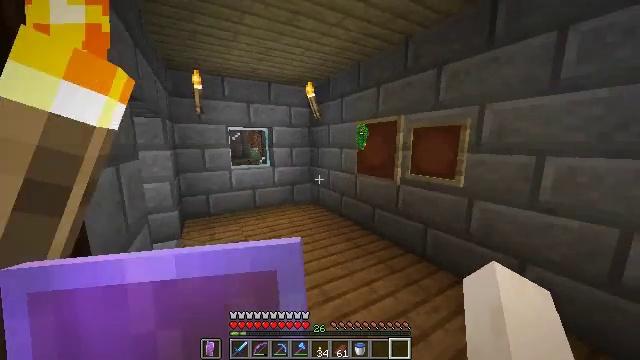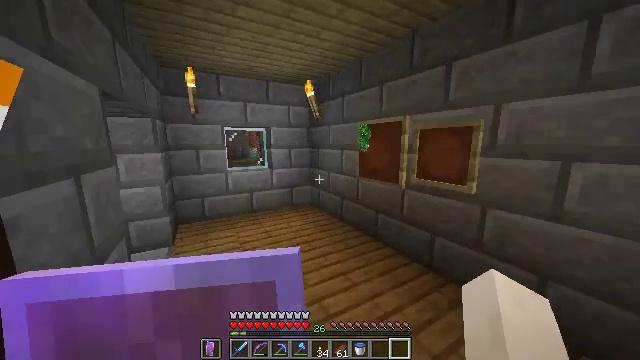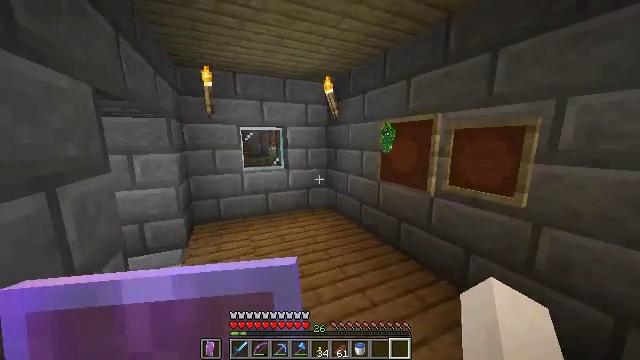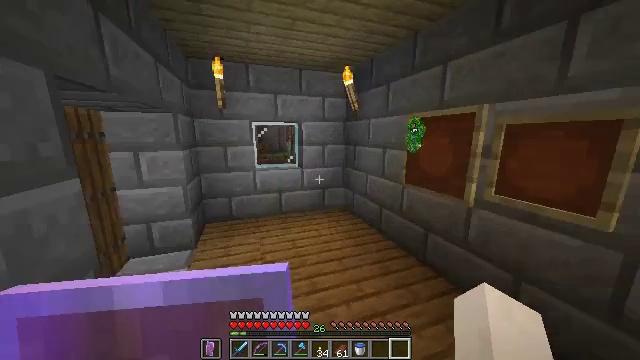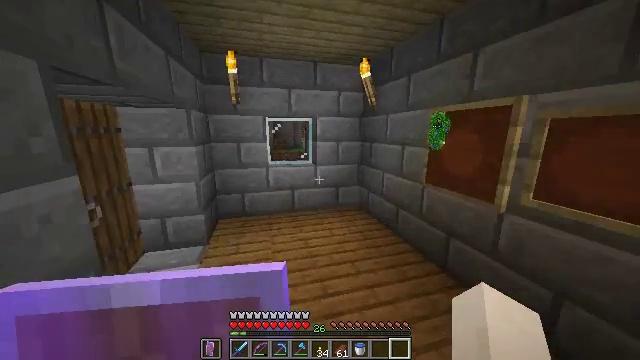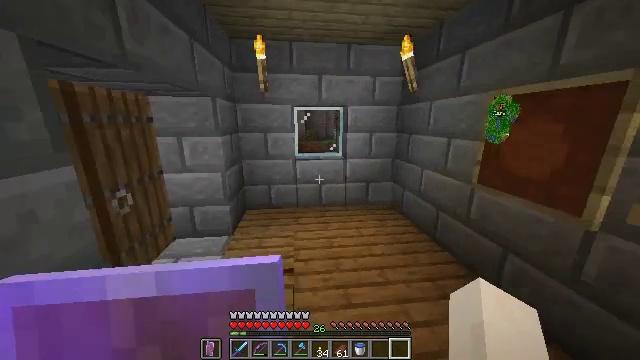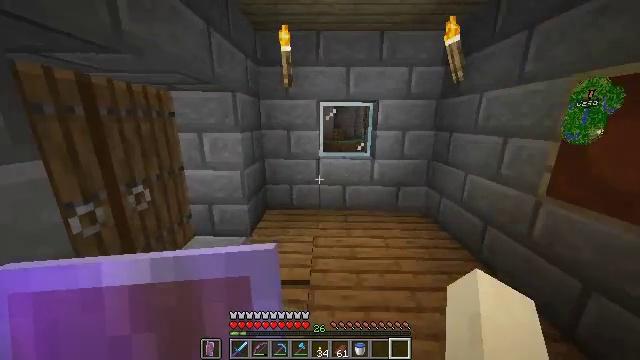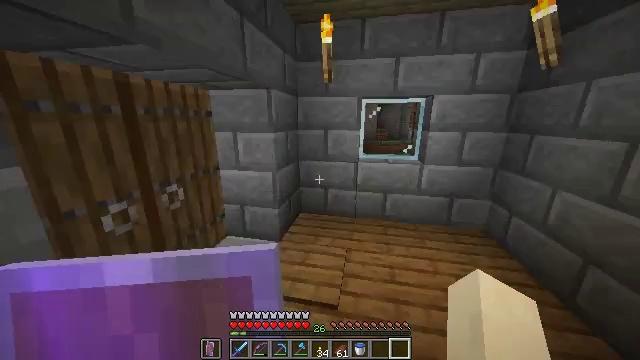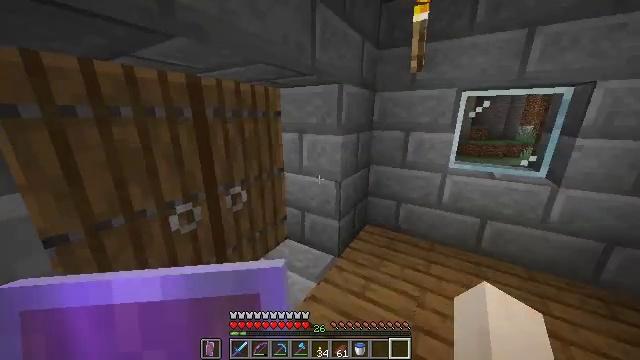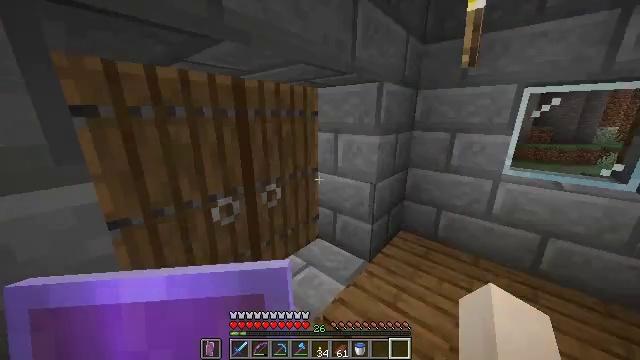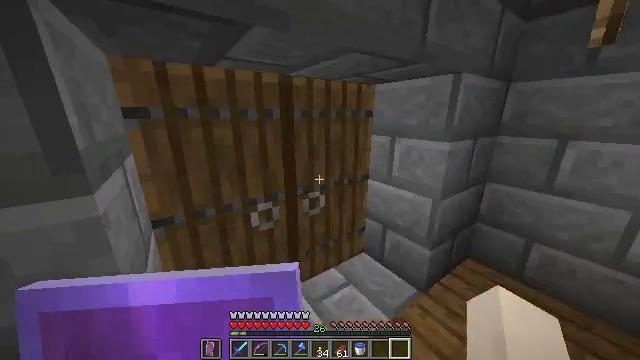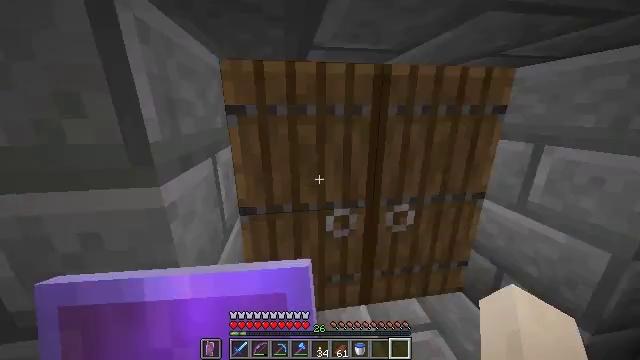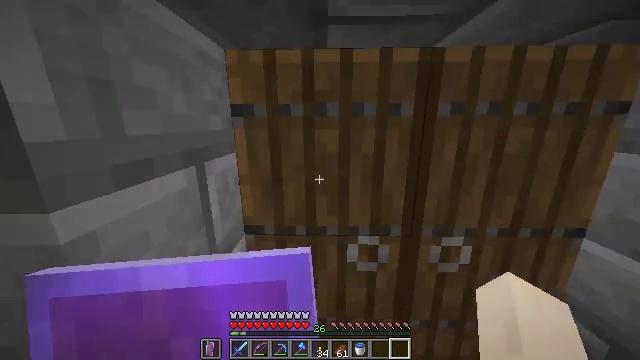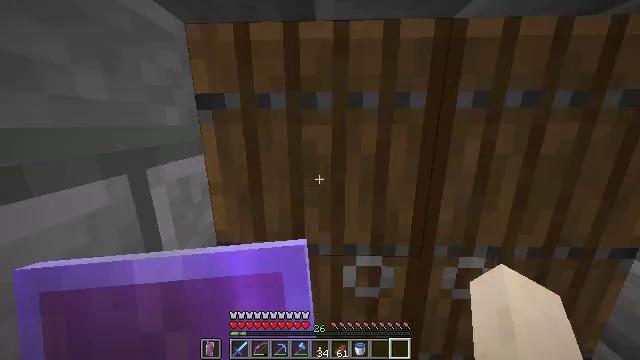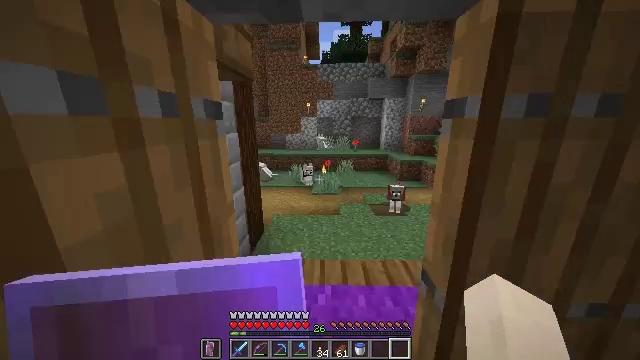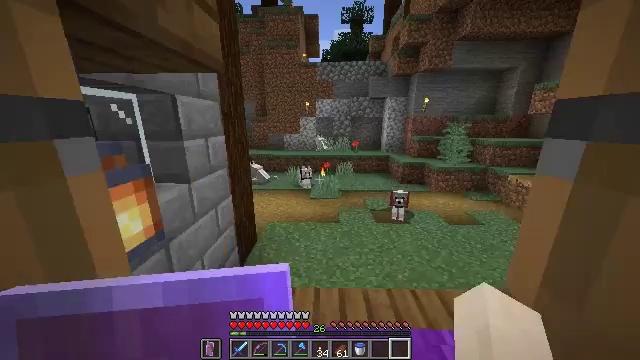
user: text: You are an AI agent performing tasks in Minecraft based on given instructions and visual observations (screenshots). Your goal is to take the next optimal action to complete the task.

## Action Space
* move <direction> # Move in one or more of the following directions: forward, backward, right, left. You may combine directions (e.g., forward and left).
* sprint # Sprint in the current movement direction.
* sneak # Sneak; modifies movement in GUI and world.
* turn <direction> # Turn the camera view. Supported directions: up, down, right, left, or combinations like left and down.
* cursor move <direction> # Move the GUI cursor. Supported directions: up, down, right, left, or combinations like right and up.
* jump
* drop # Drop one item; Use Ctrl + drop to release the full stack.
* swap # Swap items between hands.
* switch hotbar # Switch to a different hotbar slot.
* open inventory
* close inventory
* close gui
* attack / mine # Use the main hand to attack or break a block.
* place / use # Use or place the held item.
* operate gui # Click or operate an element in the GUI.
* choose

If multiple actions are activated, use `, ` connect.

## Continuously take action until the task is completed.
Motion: motion action
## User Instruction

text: Gather grass block for landscaping.
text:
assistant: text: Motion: move forward
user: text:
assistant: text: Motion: move forward, turn left
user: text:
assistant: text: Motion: move forward, turn left and down
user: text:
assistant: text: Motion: move forward, turn left and down
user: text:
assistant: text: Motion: move forward, turn left and down
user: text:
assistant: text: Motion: move forward, turn left
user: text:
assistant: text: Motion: move forward, turn left
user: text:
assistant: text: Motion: move forward, turn left and down
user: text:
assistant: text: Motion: move forward, turn left
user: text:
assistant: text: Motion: move forward, turn left
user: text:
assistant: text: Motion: move forward, turn left
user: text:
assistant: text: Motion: move forward, turn left and up
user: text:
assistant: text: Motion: move forward
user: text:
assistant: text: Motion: move forward
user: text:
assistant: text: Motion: move forward
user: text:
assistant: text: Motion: move forward
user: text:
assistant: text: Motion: move forward, turn right and up
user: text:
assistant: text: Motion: move forward, turn right and up
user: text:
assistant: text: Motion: move forward and move left, turn right and up
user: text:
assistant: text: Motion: move forward, sprint, turn right and up
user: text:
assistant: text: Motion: move forward, sprint, turn right and up
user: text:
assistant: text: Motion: move forward, sprint, turn right
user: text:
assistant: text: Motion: move forward, sprint, turn right
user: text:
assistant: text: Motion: move forward, sprint, turn right
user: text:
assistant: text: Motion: move forward, turn right and up
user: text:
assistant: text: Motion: move forward, sprint, turn right and up
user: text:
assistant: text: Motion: move forward, sprint, turn right
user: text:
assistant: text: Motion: move forward
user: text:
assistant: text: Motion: move forward, sprint
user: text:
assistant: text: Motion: move forward, sprint